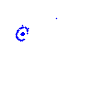
Particle: proton